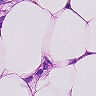
Metastatic tissue present: yes